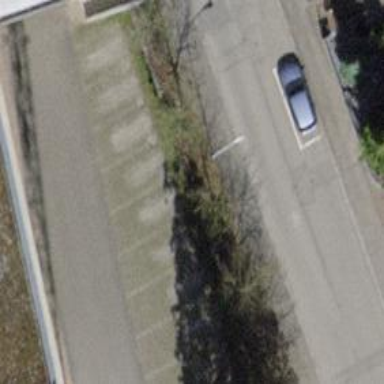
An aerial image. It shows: Parking area with surface.